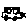
Label: car